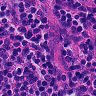
Metastatic tissue present: no